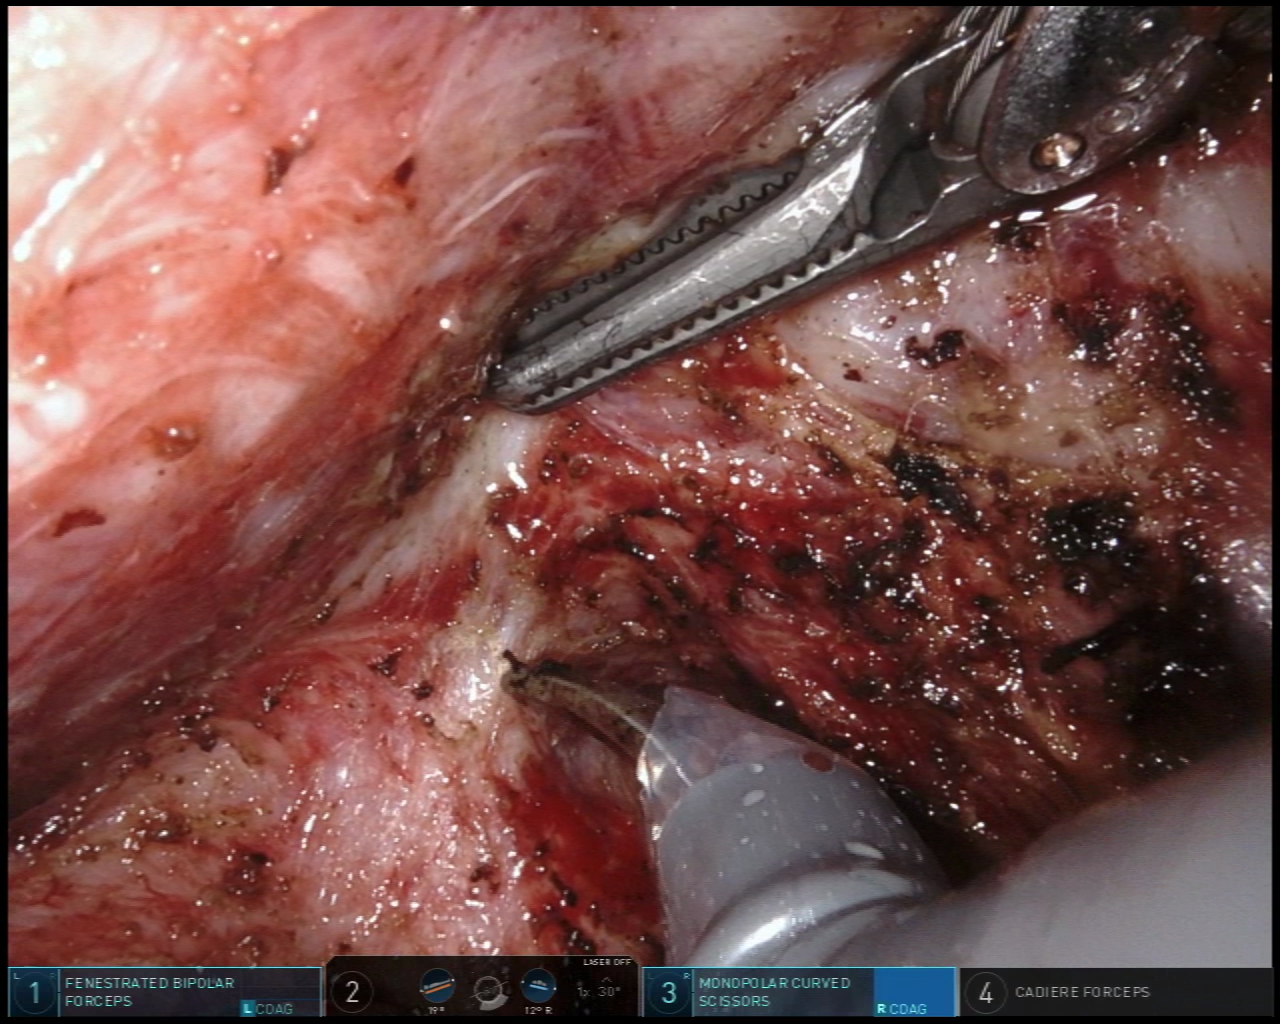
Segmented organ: vesicular_glands
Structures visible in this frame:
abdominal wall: no
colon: no
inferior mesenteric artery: no
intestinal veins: no
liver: no
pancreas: no
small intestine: no
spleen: no
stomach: no
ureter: no
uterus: no
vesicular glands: yes